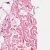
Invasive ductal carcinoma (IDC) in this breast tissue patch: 0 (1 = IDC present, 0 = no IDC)